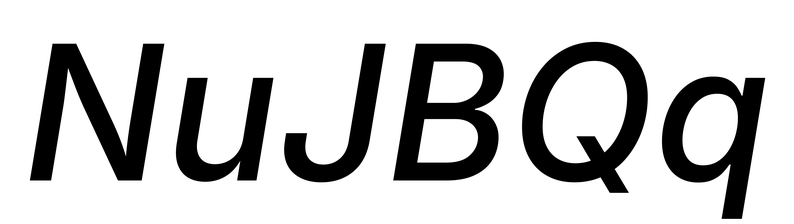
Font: Inter-Italic_Medium_Italic